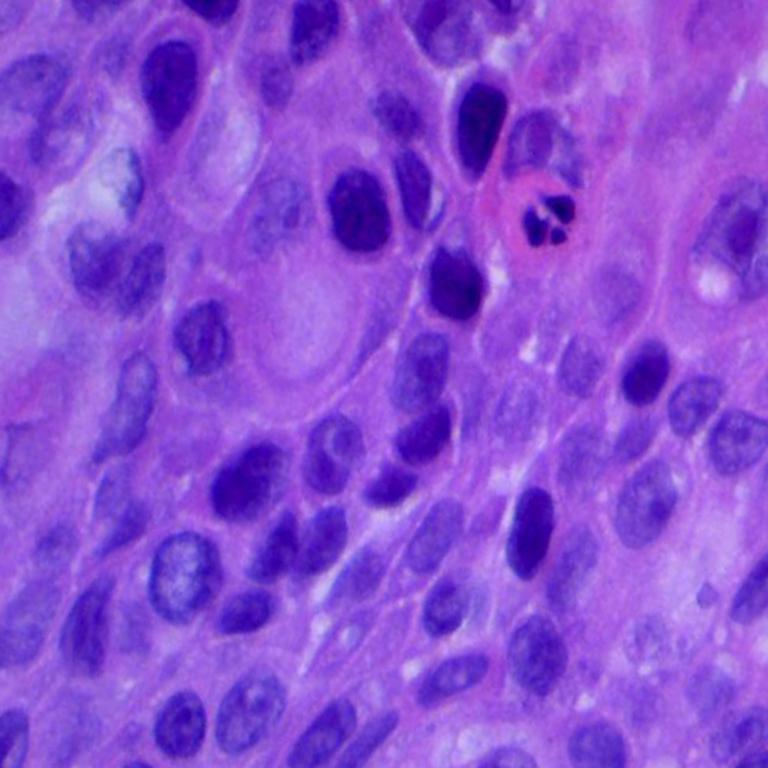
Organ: lung
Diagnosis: squamous carcinomas